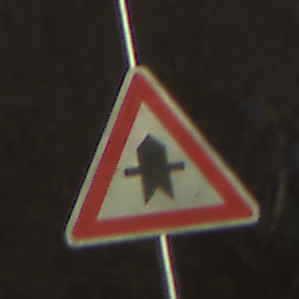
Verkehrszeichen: Vorfahrt
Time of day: SunriseSunset
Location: Outdoor (Nature)
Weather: Clear
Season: NotSpecified
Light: Natural